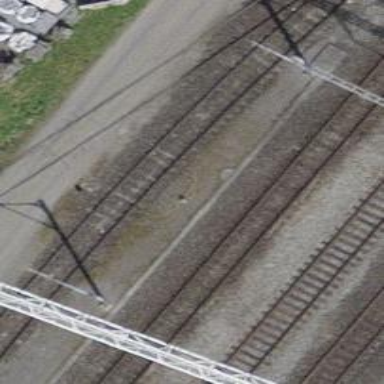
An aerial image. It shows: Single-track railway siding with electrified contact lines.